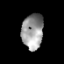
Tissue: prostate
Cell type: T cells
Senescence score: 0.3566
Nuclear area (px): 731
Mean DAPI intensity: 156.769